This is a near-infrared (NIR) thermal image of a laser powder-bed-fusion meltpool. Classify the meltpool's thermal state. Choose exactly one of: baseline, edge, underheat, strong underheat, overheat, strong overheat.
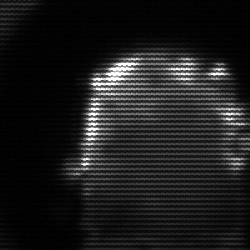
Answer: baseline